Field crop: maize
Growth stage: 1
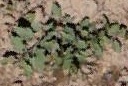
Species: convolvulus